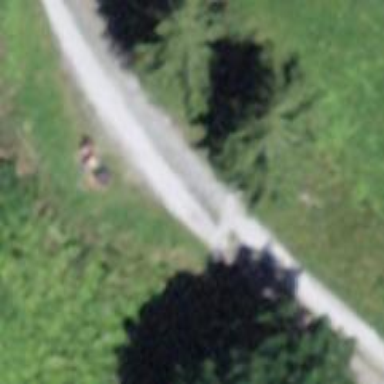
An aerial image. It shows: Bench for seating.